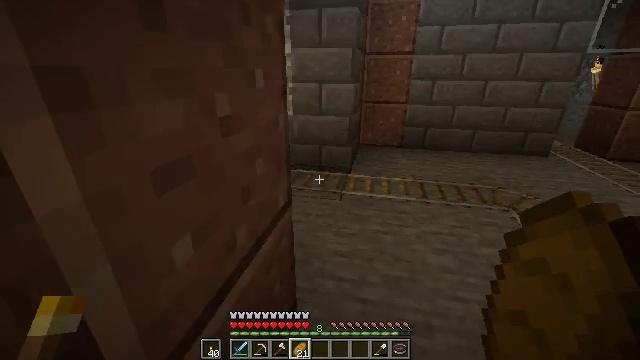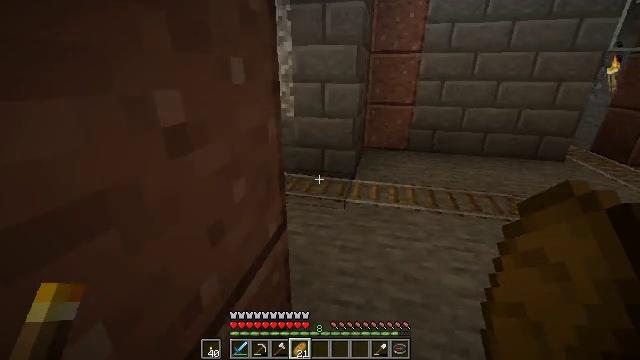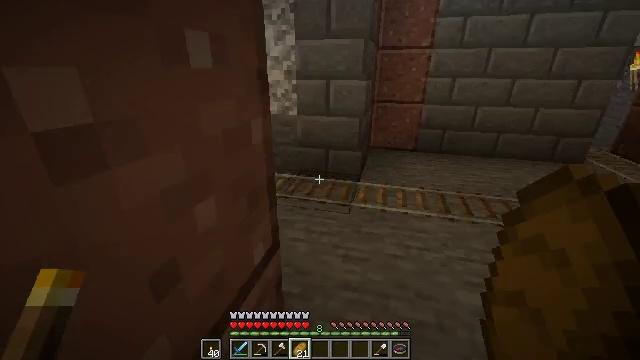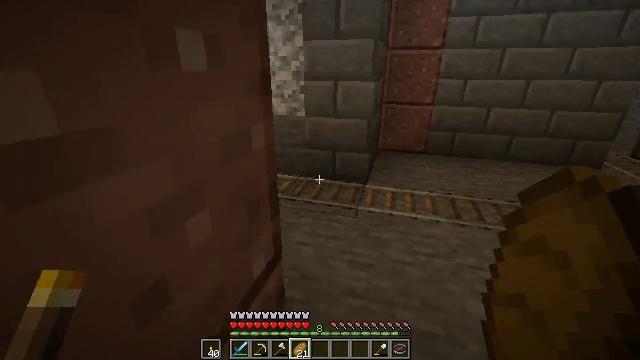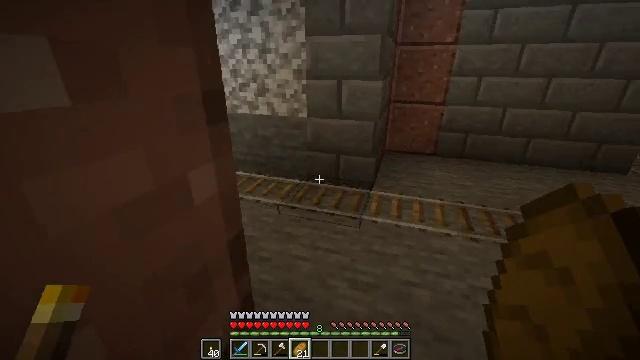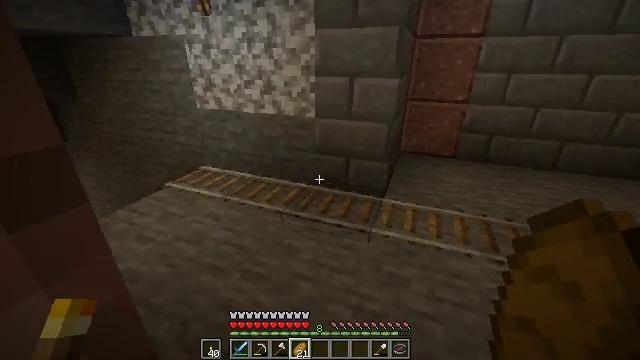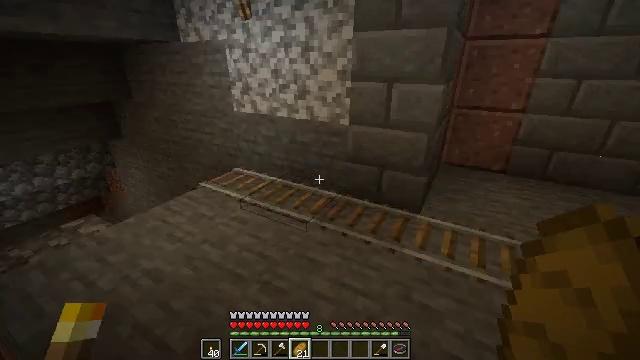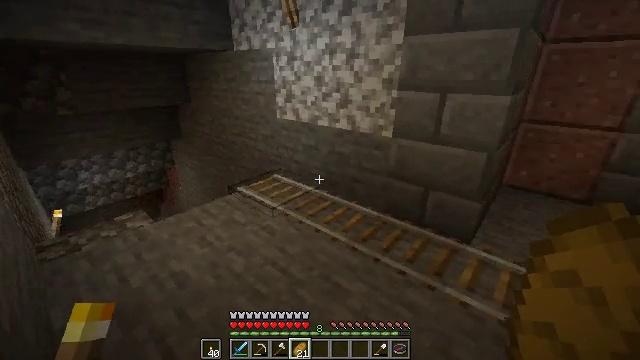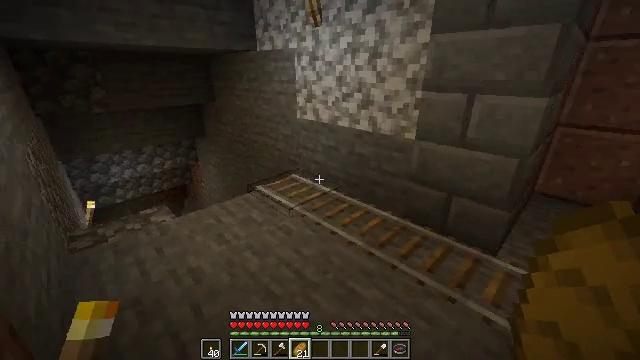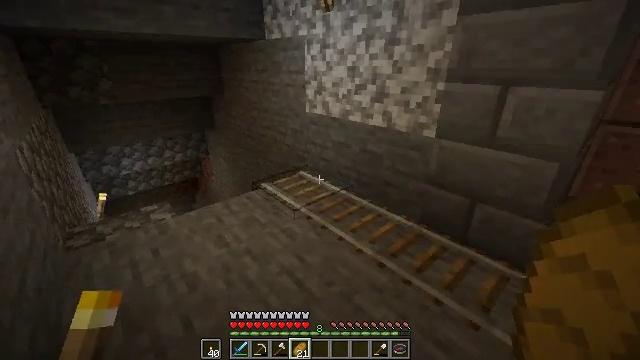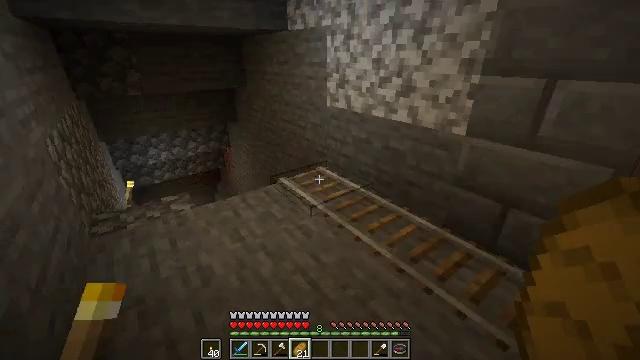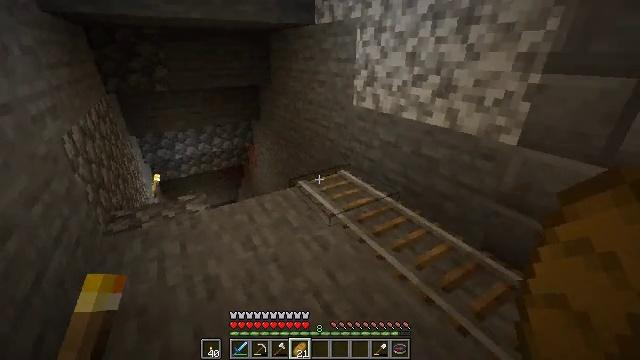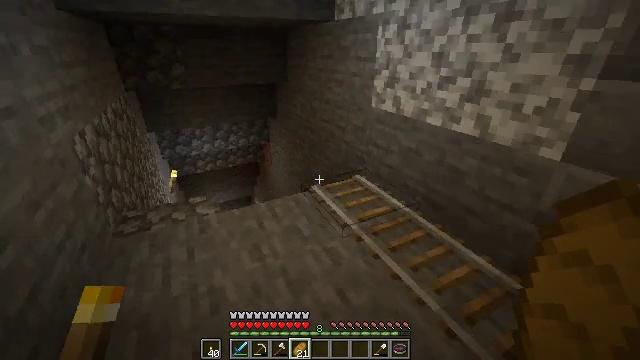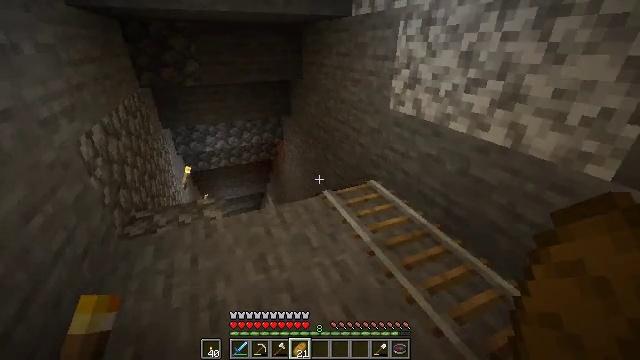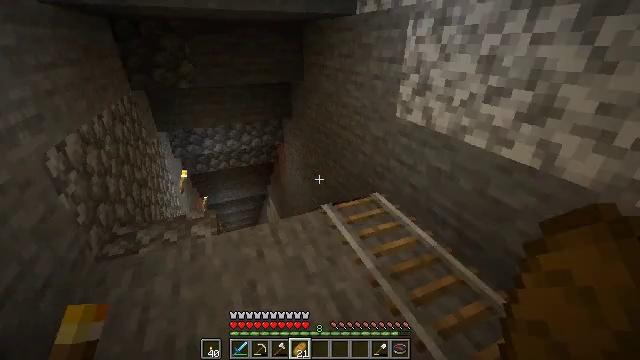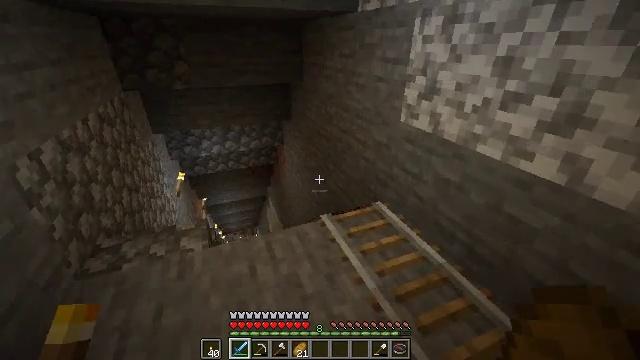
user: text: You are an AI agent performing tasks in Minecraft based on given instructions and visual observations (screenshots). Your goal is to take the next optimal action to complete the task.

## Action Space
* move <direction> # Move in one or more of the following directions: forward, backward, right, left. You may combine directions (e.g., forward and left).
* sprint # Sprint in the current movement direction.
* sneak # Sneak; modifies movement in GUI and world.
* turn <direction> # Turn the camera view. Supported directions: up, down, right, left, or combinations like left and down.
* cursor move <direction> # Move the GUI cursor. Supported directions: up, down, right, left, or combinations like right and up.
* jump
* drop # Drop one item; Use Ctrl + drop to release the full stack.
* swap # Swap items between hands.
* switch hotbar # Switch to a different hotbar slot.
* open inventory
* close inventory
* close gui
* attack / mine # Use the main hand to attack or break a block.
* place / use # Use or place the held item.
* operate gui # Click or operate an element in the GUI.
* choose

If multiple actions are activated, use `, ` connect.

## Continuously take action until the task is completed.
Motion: motion action
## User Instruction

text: Collect the redstone wall torch from the wall.
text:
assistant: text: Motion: move forward
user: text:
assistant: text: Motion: move forward, turn left
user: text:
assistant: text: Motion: move forward, turn left
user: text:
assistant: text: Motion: move forward, turn left
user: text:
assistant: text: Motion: move forward, turn left and down
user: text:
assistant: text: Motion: move forward, turn left
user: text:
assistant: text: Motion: move forward, turn left and up
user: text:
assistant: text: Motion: move forward, turn left
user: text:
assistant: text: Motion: move forward, turn left and down
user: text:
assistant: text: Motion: move forward, turn left and down
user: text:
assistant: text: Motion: move forward, turn left
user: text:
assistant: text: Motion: move forward, turn left
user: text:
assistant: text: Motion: move forward, turn left
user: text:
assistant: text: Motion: move forward
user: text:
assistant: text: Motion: move forward, switch to hotbar 1
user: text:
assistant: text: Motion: move forward, turn left, switch to hotbar 1
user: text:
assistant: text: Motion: move forward, turn left, switch to hotbar 1
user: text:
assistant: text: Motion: move forward, turn left and down, switch to hotbar 1
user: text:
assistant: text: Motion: move forward, turn left and down, switch to hotbar 1
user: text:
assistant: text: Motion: move forward, turn left
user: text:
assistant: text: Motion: move forward, turn left and down
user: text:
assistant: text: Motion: move forward, turn left and down
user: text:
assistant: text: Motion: move forward, turn left and down
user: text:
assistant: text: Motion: move forward, turn left and down
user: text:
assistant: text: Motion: move forward, turn left
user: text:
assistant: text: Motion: move forward
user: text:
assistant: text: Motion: move forward
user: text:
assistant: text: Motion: move forward
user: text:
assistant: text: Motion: move forward
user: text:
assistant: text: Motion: move forward